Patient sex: M
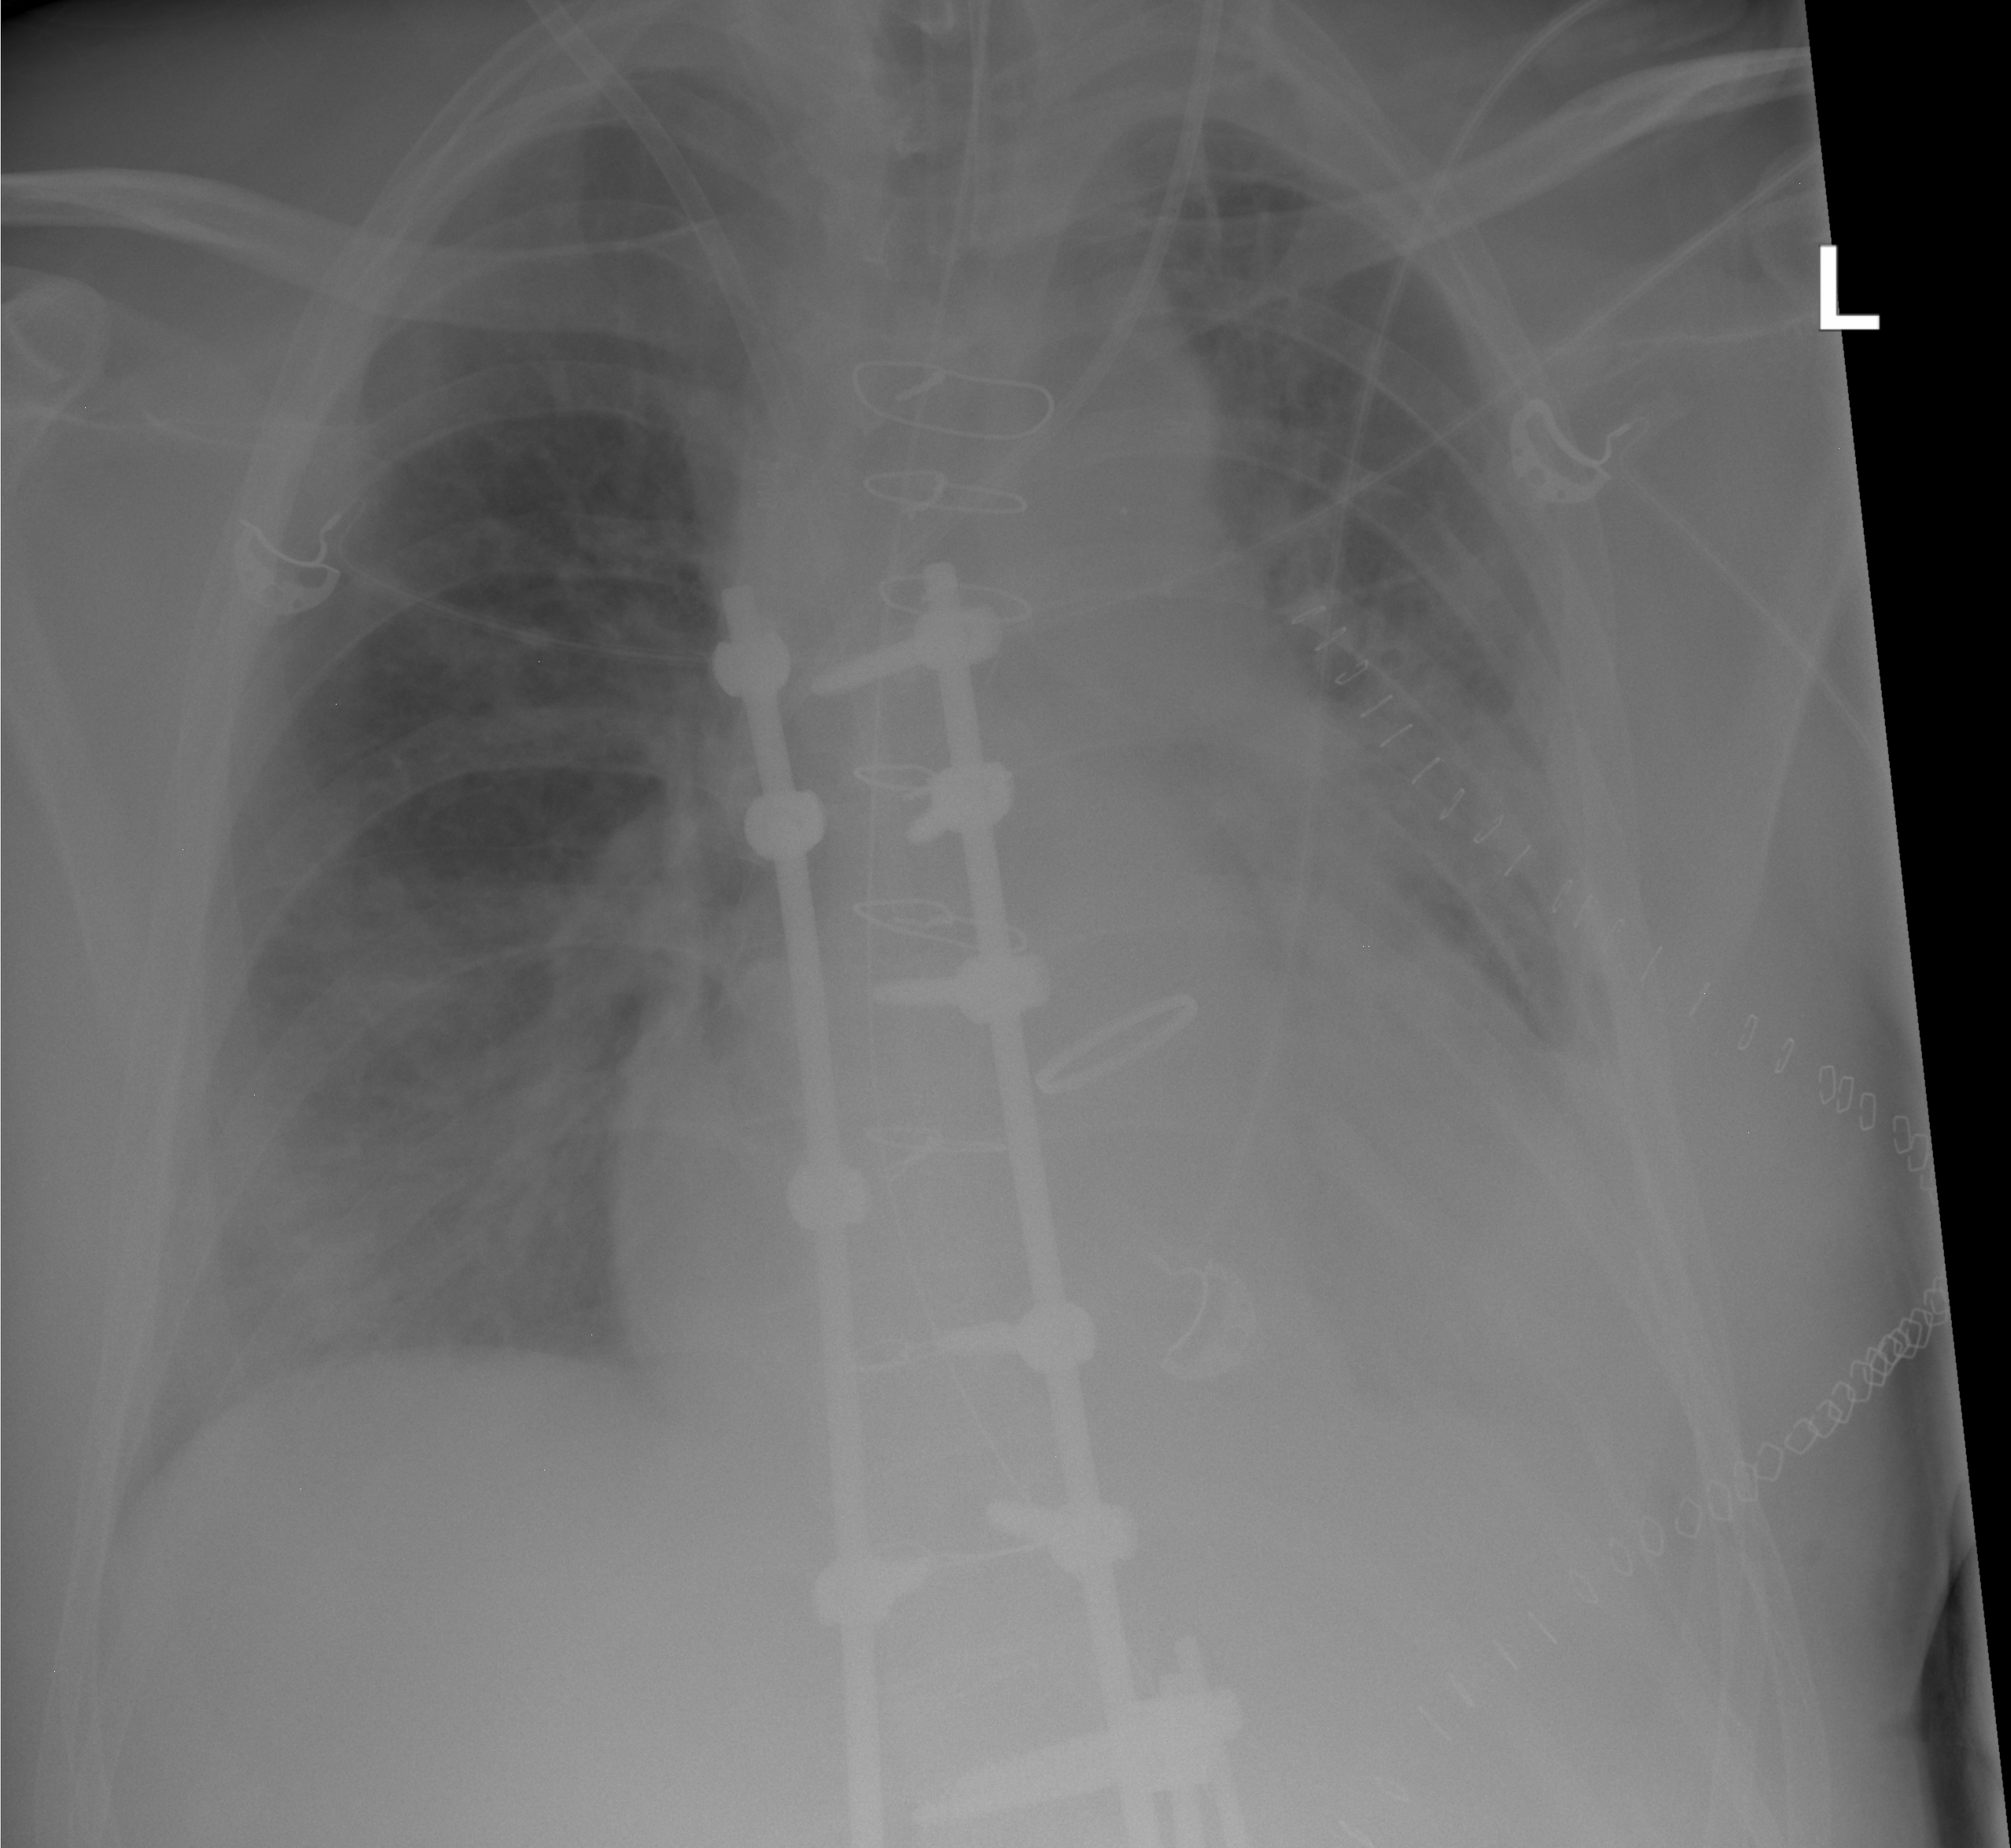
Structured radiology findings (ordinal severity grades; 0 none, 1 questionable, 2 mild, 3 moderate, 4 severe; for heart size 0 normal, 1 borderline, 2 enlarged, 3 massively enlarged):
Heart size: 1
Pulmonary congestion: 0
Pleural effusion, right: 0
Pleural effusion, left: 0
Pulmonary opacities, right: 2
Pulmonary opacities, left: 2
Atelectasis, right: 0
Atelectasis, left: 2